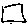
Label: square